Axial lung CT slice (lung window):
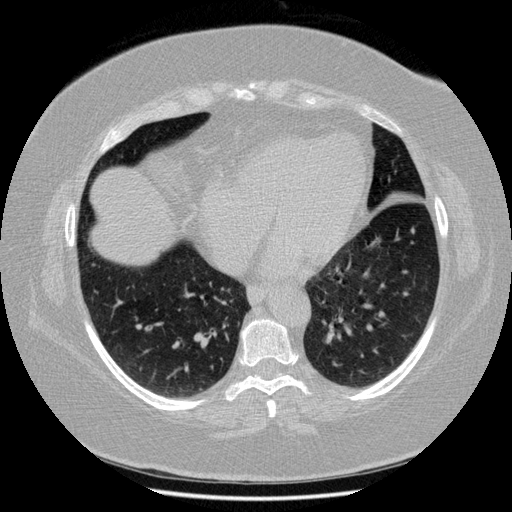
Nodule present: no